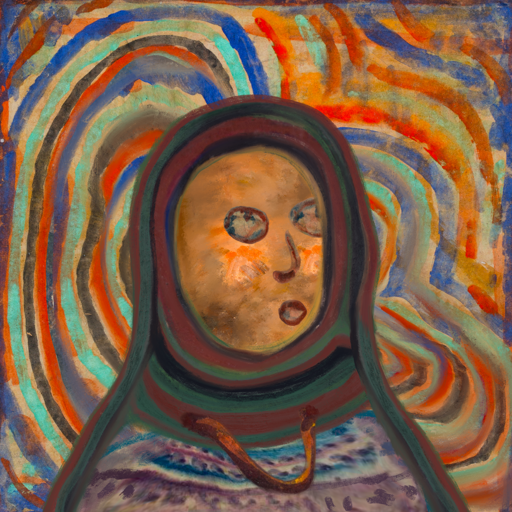
Background: Sisters, Head And Neck Side: Gypsy_Queen, Face Side: Orphan, Bust: HillGirl, Hair Side: Blank, Head Accessory: After_Raid_Scarf, Second Necklace: Comrade, Necklace: Blank, Baby: Blank